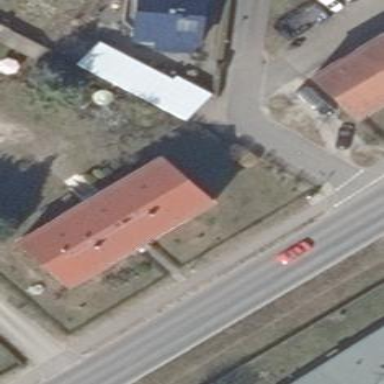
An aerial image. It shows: Apartments building with gabled roof oriented along the structure.